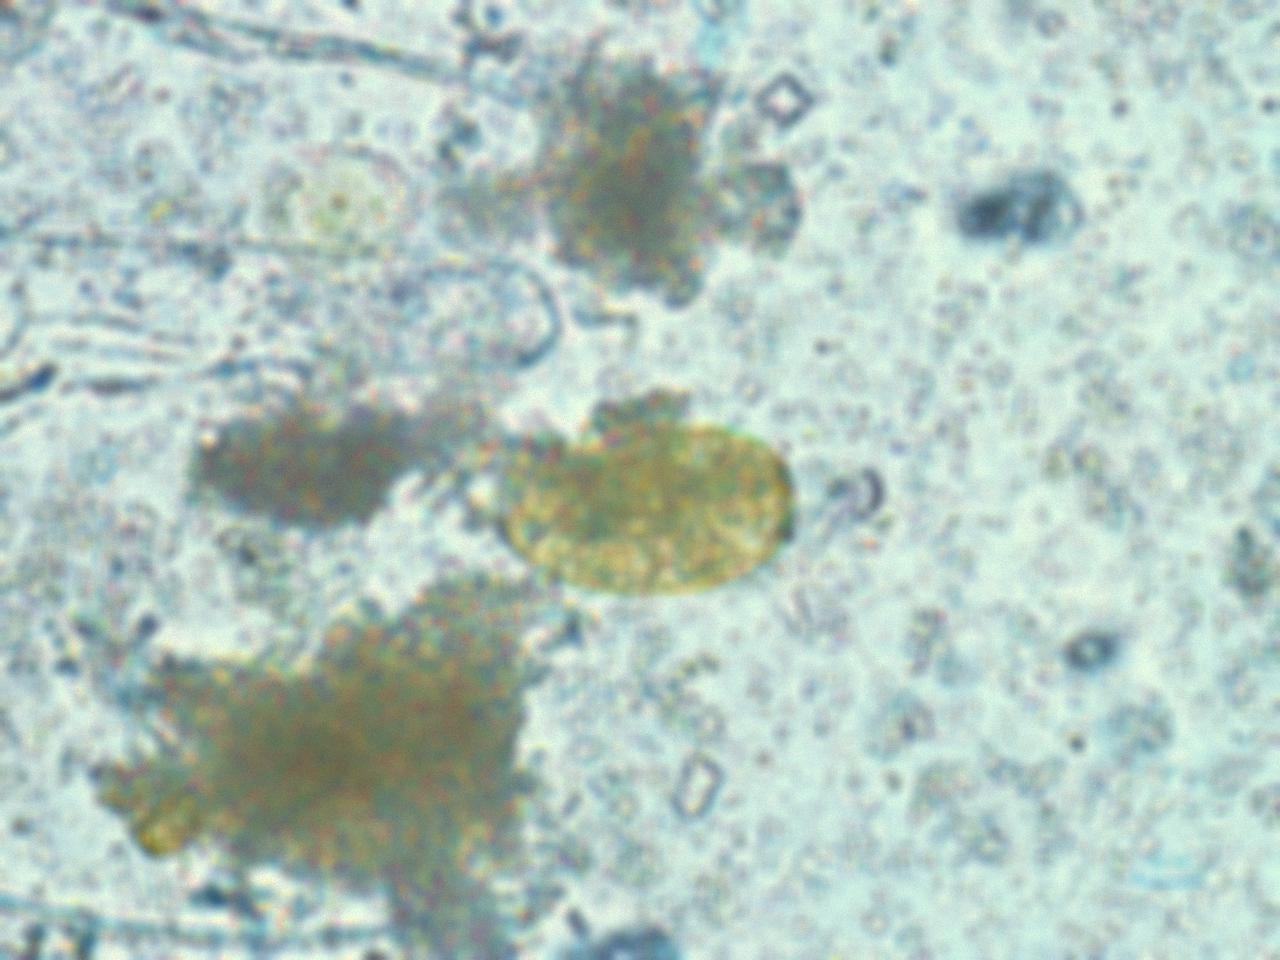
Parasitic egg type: Paragonimus spp